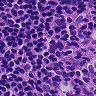
Metastatic tissue present: no